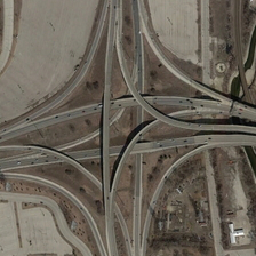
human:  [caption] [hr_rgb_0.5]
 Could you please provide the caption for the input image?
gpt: A lot of bare land is around the viaduct near the river.

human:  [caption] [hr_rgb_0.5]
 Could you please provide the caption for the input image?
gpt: Several pieces of bare land are around the bridge near the river.

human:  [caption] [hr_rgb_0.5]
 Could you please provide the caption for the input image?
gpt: A lot of bare land surrounds a viaduct by the river.

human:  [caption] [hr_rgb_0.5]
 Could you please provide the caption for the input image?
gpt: Many bare lands are on viaducts near the river.

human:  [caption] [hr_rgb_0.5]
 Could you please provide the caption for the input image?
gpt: A lot of bare land is around a viaduct near a river.